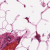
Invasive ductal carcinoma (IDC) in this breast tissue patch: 0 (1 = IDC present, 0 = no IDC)